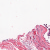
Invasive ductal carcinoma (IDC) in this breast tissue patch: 0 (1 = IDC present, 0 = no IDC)